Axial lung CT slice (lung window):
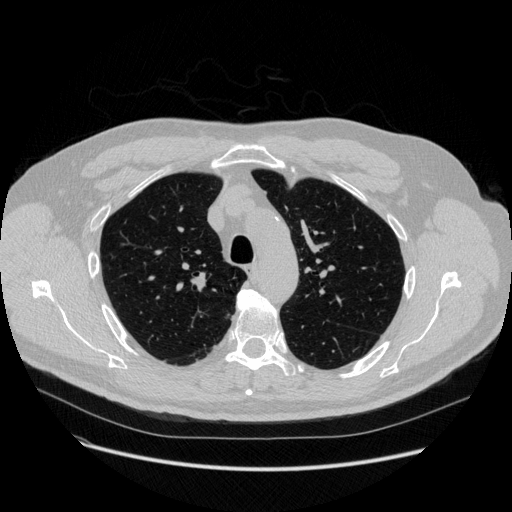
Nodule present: no